Question: I am attempting to add text from a jQuery array at a given point to my webpage. The page is set up so that when I click on a thumbnail, a larger image and caption data are to show on the page, however the caption text is not showing. '$(caption[this.id]).text().appendTo('#images');' is where the error comes from, though if I do a simple DOM.write with the '(caption[this.id]).text()', the words will show on the page.
'''
// App variables
var filename = [];
var caption = [];
var id = [];
var counter = 0;
var thumbs = $([]);
var images = $([]);
//Make an AJAX call to load the XML file data
$.ajax({
url: 'gallery.xml',
dataType: 'xml',
success: function (data) {
$(data).find('gallery').each(function () {
// Gather the image filenames
$(data).find('image filename').each(function () {
counter++;
id.push(counter);
filename.push($(this).text());
});
//console.log(filename);
// Gather the image captions
$(data).find('image caption').each(function () {
caption.push($(this).text());
});
});
// Run the thumbnail loading procedure when the AJAX call has completed
loadThumbs();
loadImages();
},
error: function () {
// Failure alert if XML was not loaded
alert("XML file couldn't load...");
}
});
// Loop through filename list and create large image for each entry
var loadImages = function() {
$.each(filename, function (_, src) {
images = images.add(
$('<img />', {src: 'images/' + src, class: 'largeImage', height: '100px', width: '100px'})
);
});
// Add first image to default
$(images[0]).appendTo('#images')
};
// Do some shit when image is clicked...
$( document ).on( "click", "img", function() {
// Empty viewing DIV and create a new large-scale version of the image for viewing
$('#images').empty();
$(images[this.id]).appendTo('#images');
//THIS IS WHERE ERROR COMES FROM
// Add text to <span> to solve error?
$(caption[this.id]).text().appendTo('#images');
});
'''
The error is specifically:
I can add all of the JS code if there is not enough here to understand. Thanks in advance.
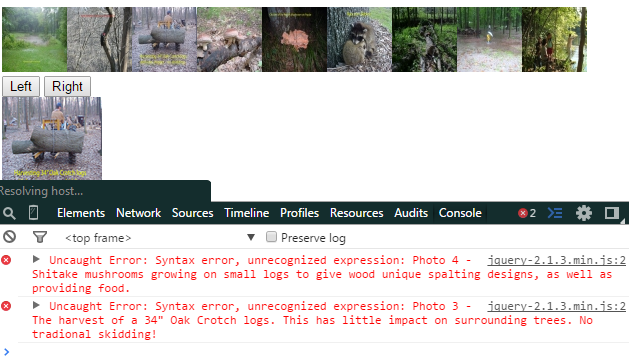
Answer: You're passing the caption text to jQuery:
'''
$(caption[this.id])
'''
The library is trying to parse it as a CSS selector, and it can't so it throws the error.
You could do several things to make it work, and your suggestion in the comment is a good one:
'''
$("<span/>", { text: caption[this.id] }).appendTo("#images");
'''